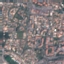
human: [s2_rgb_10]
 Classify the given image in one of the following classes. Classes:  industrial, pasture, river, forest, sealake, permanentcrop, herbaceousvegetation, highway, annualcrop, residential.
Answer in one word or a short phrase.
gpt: Residential